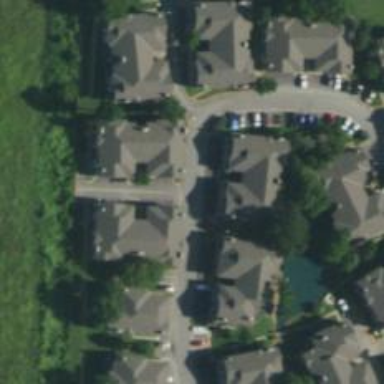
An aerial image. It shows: Living street.